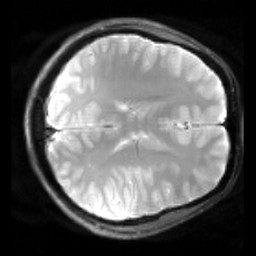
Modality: inplaneT2
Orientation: axial
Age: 22
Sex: male
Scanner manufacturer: siemens
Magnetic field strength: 3 T
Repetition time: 5 s
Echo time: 0.034 s